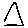
Label: triangle